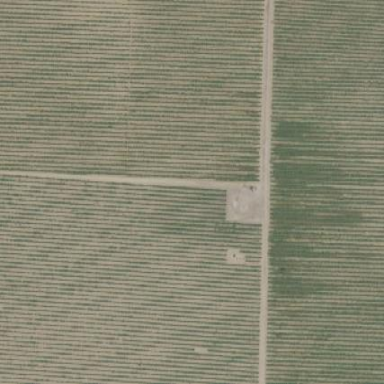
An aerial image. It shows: Vineyard.